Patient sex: M
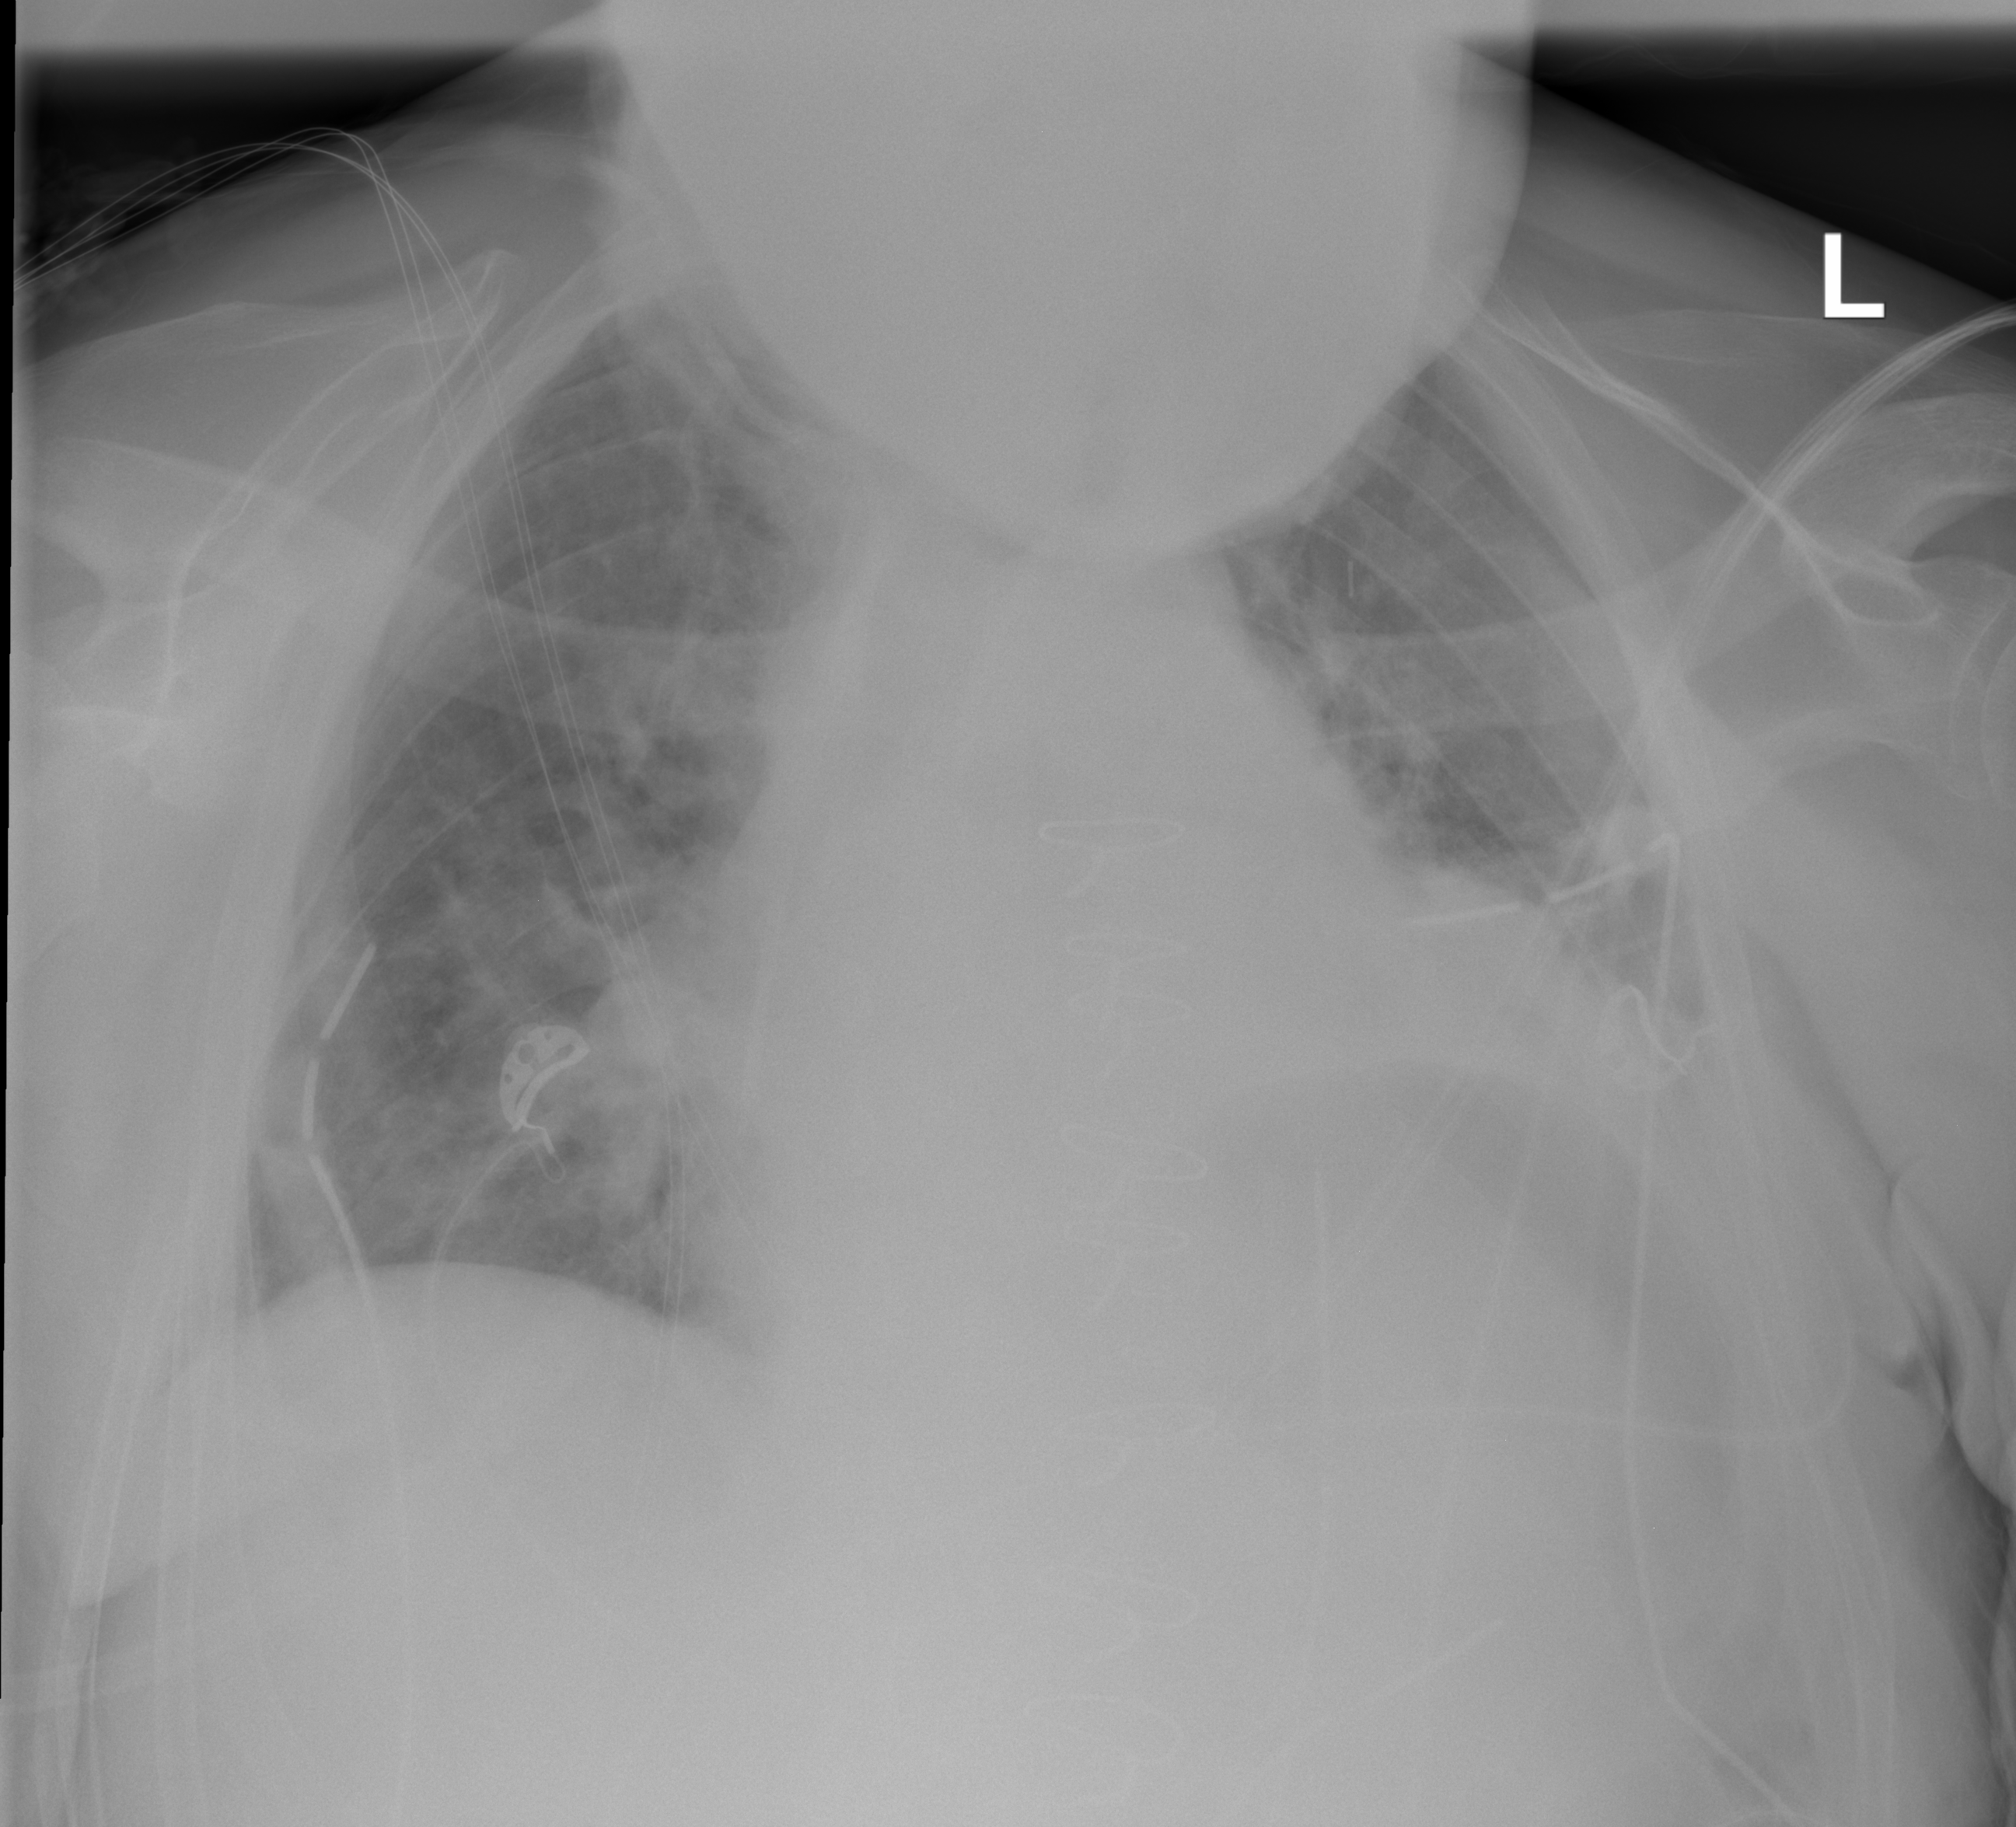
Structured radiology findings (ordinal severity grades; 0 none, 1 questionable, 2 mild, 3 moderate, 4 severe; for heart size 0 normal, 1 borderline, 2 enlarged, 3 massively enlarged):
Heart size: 2
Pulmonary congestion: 2
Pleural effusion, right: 0
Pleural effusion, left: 2
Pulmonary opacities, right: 2
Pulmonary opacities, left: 0
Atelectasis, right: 0
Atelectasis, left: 2